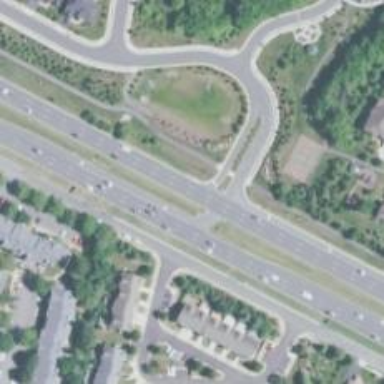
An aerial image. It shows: This image shows trunk highway that functions as expressway.